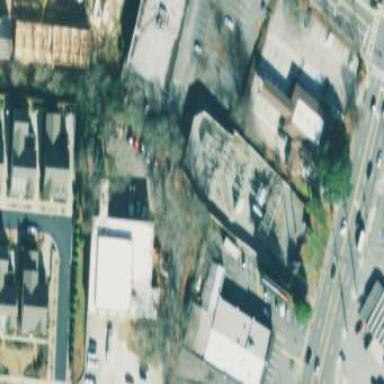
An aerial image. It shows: Distribution power substation surrounded by wall.